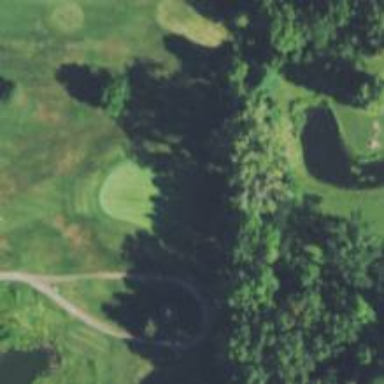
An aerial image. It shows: Golf hole.